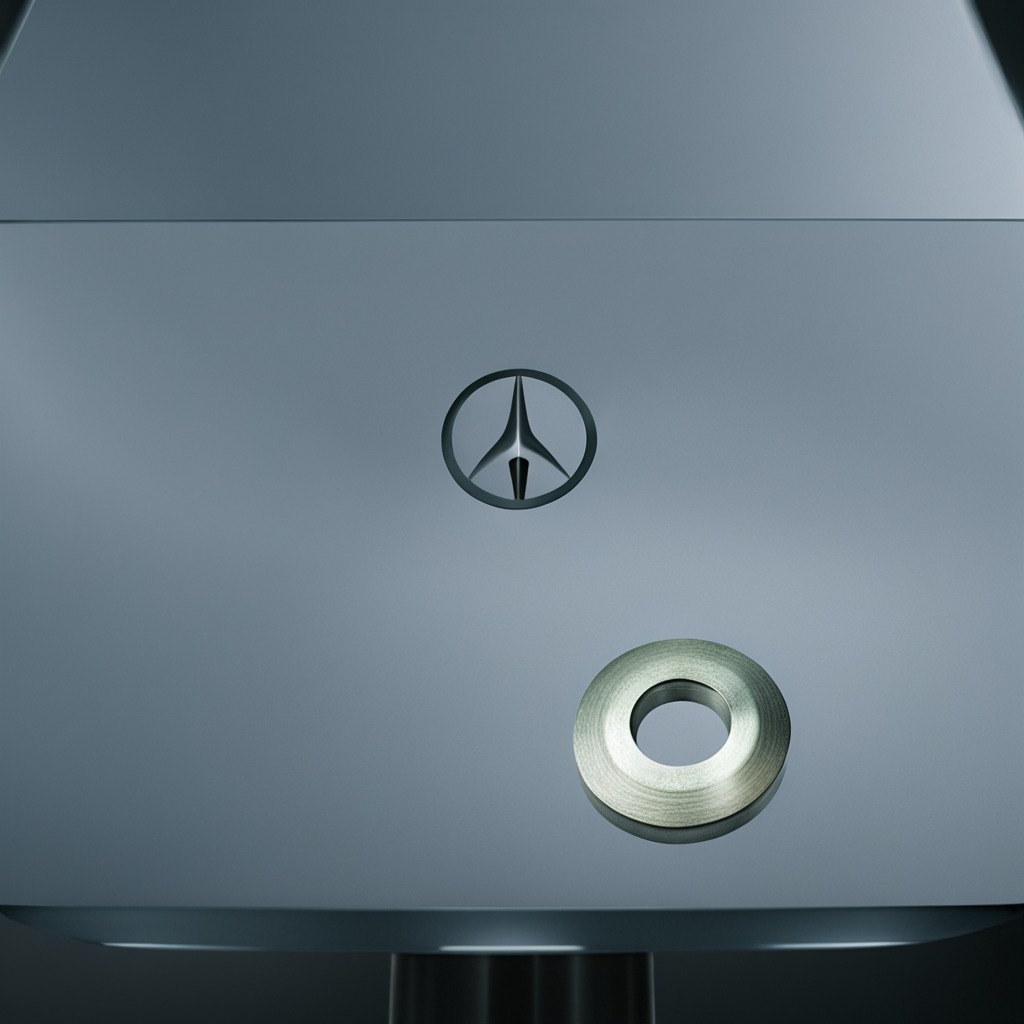
A flat metal washer lying on the toolbox surface in an airplane hangar workshop 8K.